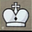
Piece: wK